Question: I am having join query that seems fetching slowly. How can I optimize it, or it is
reasonable?
> time to execute
29 total, Query took 1.6956 sec
# mysql query
'''
SELECT SQL_CALC_FOUND_ROWS
t2.AuctionID ,t2.product_name ,t3.user_name ,t1.date_time ,t1.owned_price
,t2.specific_product_id
FROM table_user_ownned_auction AS t1
INNER JOIN table_product AS t2 ON t1.specific_product_id=t2.specific_product_id
INNER JOIN table_user_information AS t3 ON t3.user_id=t1.user_id
ORDER BY ownned_id DESC
'''
Here's the explain output

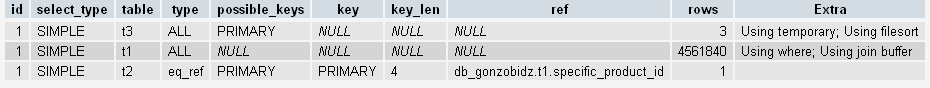
Answer: Looking at the explain output, your problem is in

The second line: The join with table 't1'.
Put an index on 't1.specific_product_id' and 't2.specific_product_id'.
the first line has one 3 rows in it, 'using filesort' on that is actually faster than using the index because it saves on I/O-time.
The following code will add an index to 't2.specific_product_id'.
'''
ALTER TABLE table_product ADD INDEX spi(specific_product_id);
'''
Because you only have 29 rows of output, using the index should speed up your query to instantaneous.